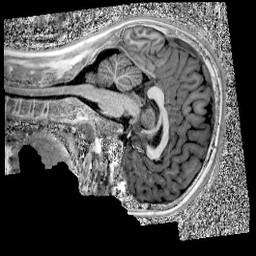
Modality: UNIT1
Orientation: sagittal
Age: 10
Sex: male
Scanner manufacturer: siemens
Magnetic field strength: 3 T
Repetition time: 4 s
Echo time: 0.00303 s